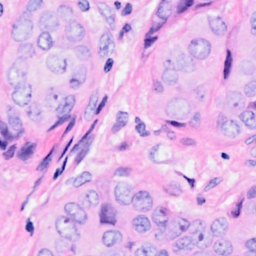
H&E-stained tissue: Breast